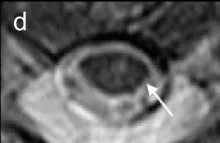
Thoracic magnetic resonance imaging (MRI). T2-weighted thoracic MRI showed abnormal high signals in the spinal cord (A-C).
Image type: radiology (mri)